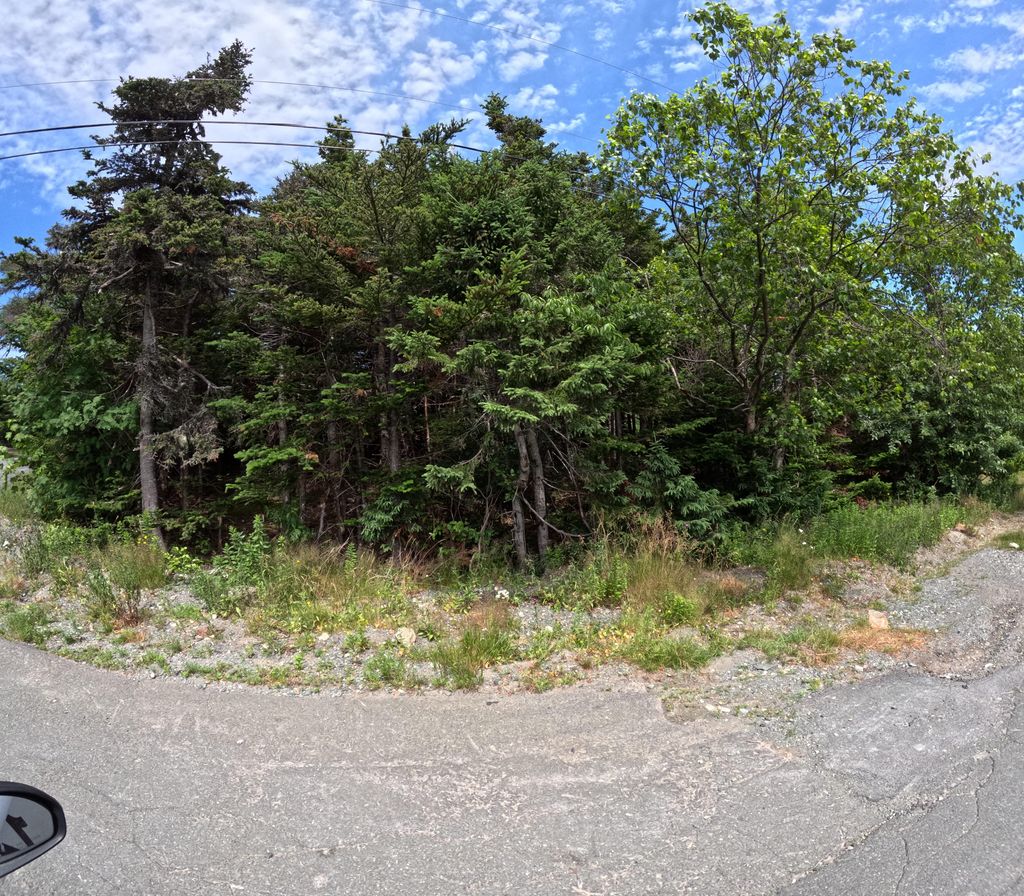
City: st_johns